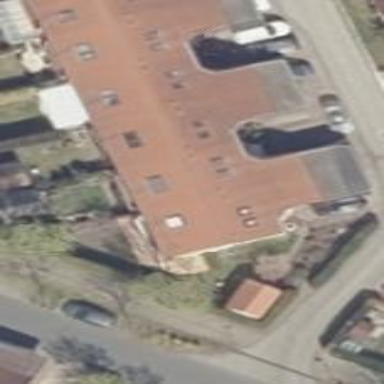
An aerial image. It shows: Terrace building.